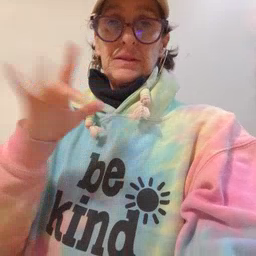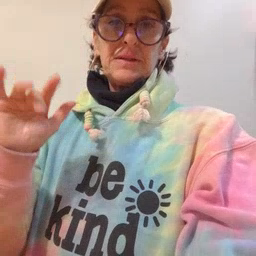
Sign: empty